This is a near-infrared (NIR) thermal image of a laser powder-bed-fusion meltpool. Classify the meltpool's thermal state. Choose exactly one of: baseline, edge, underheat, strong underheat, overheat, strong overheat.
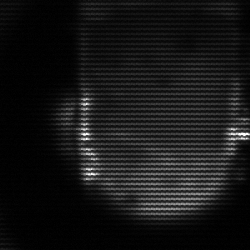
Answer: baseline